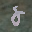
Label: 8